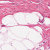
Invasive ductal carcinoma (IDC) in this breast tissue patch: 0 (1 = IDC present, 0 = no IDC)